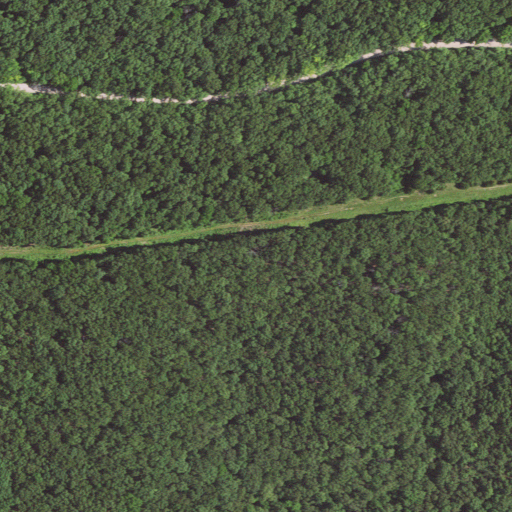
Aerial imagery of ridge(s) in Missouri named Tie Ridge containing deciduous forest and open development